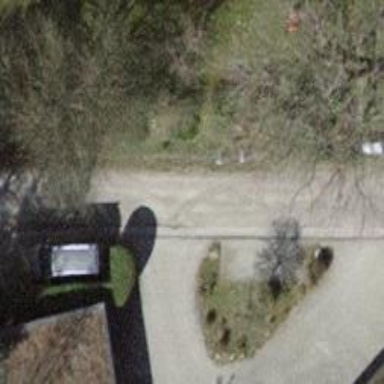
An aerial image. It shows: Residential road.